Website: walmart
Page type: payment
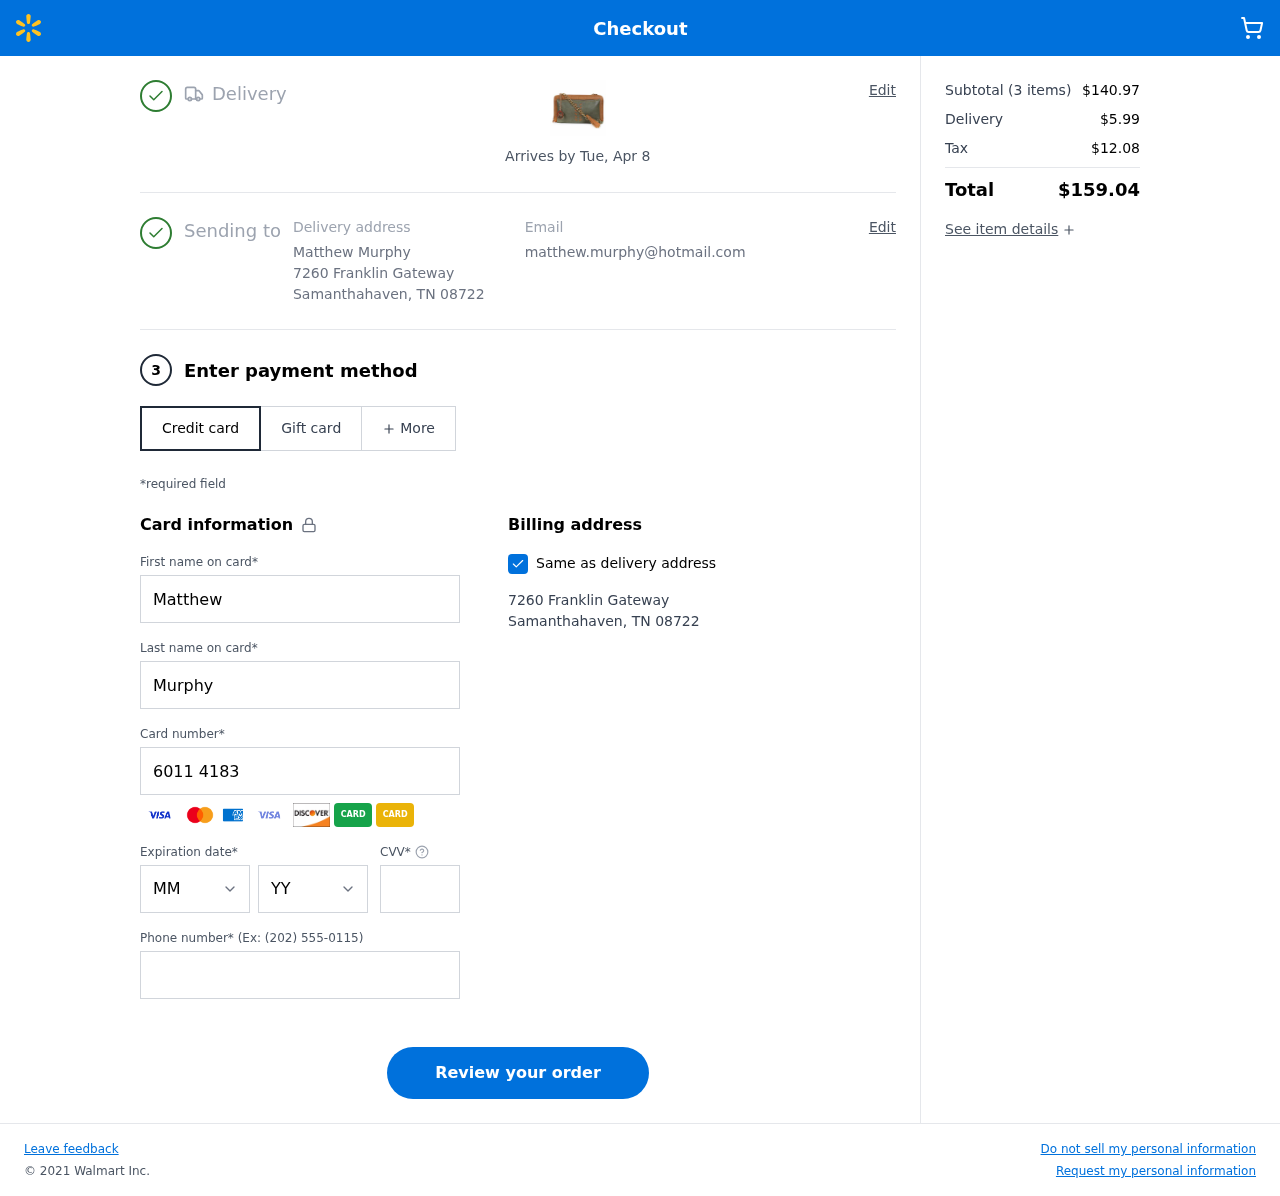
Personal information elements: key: PII_CARD_CVV
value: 483
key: PII_CARD_EXPIRY_MONTH
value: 04
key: PII_CARD_EXPIRY_YEAR
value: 30
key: PII_CARD_NUMBER
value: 6011 4183 2139 6408
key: PII_CITY
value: Samanthahaven
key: PII_EMAIL
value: matthew.murphy@hotmail.com
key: PII_FIRSTNAME
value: Matthew
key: PII_FULLNAME
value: Matthew Murphy
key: PII_LASTNAME
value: Murphy
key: PII_PHONE
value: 3418225048
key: PII_POSTCODE
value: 08722
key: PII_STATE_ABBR
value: TN
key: PII_STREET
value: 7260 Franklin Gateway
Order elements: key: ORDER_DELIVERY_DATE
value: Arrives by Tue, Apr 8
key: ORDER_NUM_ITEMS
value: (3 items)
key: ORDER_SUBTOTAL
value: $140.97
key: ORDER_SHIPPING_COST
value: $5.99
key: ORDER_TAX
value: $12.08
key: ORDER_TOTAL
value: $159.04